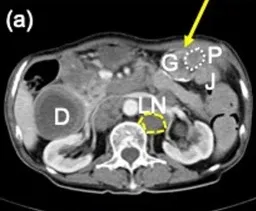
Pre-operative CT, endoscopic findings. . (a, b) CT scan reveals stricture of the gastrojejunal anastomosis (yellow arrow) due to peritoneal dissemination (P/white dotted line). Duodenum. Are dilated. The primary tumor (T/white dotted line) and lymph node metastasis (LN/yellow dotted line) is also seen.
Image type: radiology (ct)